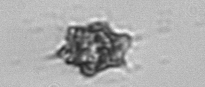
Label: Dictyocha